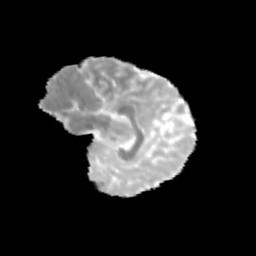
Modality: MD
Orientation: sagittal
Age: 12
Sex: female
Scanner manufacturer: siemens
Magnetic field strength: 3 T
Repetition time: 3.8 s
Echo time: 0.07 s